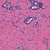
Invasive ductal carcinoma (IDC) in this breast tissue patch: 0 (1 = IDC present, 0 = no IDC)